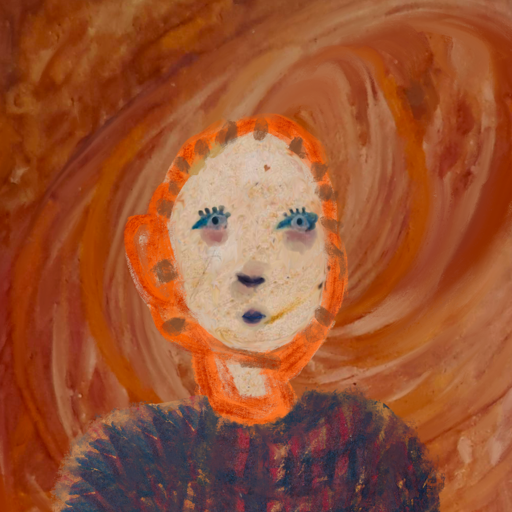
Background: Pious_Lady, Head And Neck Front: Rupkatha, Face Front: Hill_Girl, Bust: In_The_Sun, Hair Front: Blank, Head Accessory: Blank, Second Necklace: Blank, Necklace: Blank, Baby: Blank